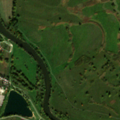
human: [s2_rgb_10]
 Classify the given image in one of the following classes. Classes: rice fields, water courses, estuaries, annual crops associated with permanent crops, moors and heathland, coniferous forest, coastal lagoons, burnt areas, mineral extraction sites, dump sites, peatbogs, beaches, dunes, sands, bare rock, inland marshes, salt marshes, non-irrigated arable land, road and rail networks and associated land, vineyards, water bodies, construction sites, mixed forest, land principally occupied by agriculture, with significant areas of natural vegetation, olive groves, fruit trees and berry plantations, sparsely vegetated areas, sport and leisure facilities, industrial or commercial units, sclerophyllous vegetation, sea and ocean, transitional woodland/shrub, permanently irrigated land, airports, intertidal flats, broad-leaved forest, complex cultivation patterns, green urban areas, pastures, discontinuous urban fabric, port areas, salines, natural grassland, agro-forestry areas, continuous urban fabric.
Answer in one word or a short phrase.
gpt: discontinuous urban fabric, pastures, land principally occupied by agriculture, with significant areas of natural vegetation, water courses